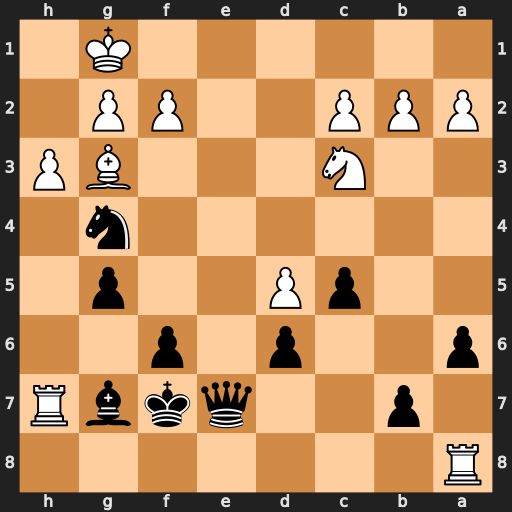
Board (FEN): R7/1p2qkbR/p2p1p2/2pP2p1/6n1/2N3BP/PPP2PP1/6K1
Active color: b
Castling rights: -
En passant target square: -
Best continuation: Qe1#